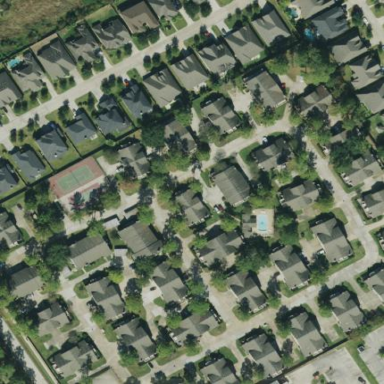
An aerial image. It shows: Residential area consisting of condominiums.